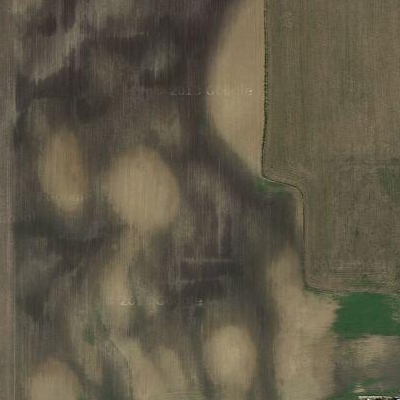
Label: bField